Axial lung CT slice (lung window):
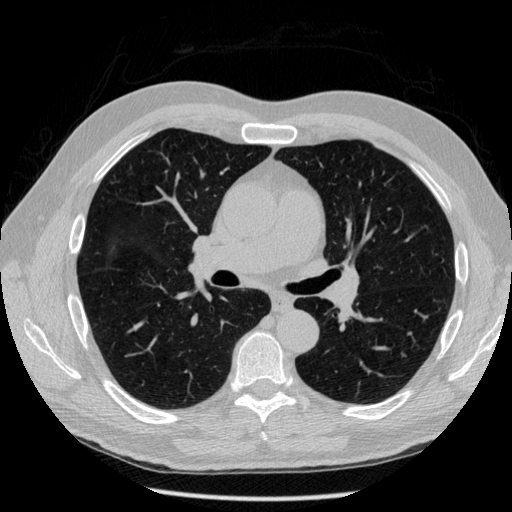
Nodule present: no